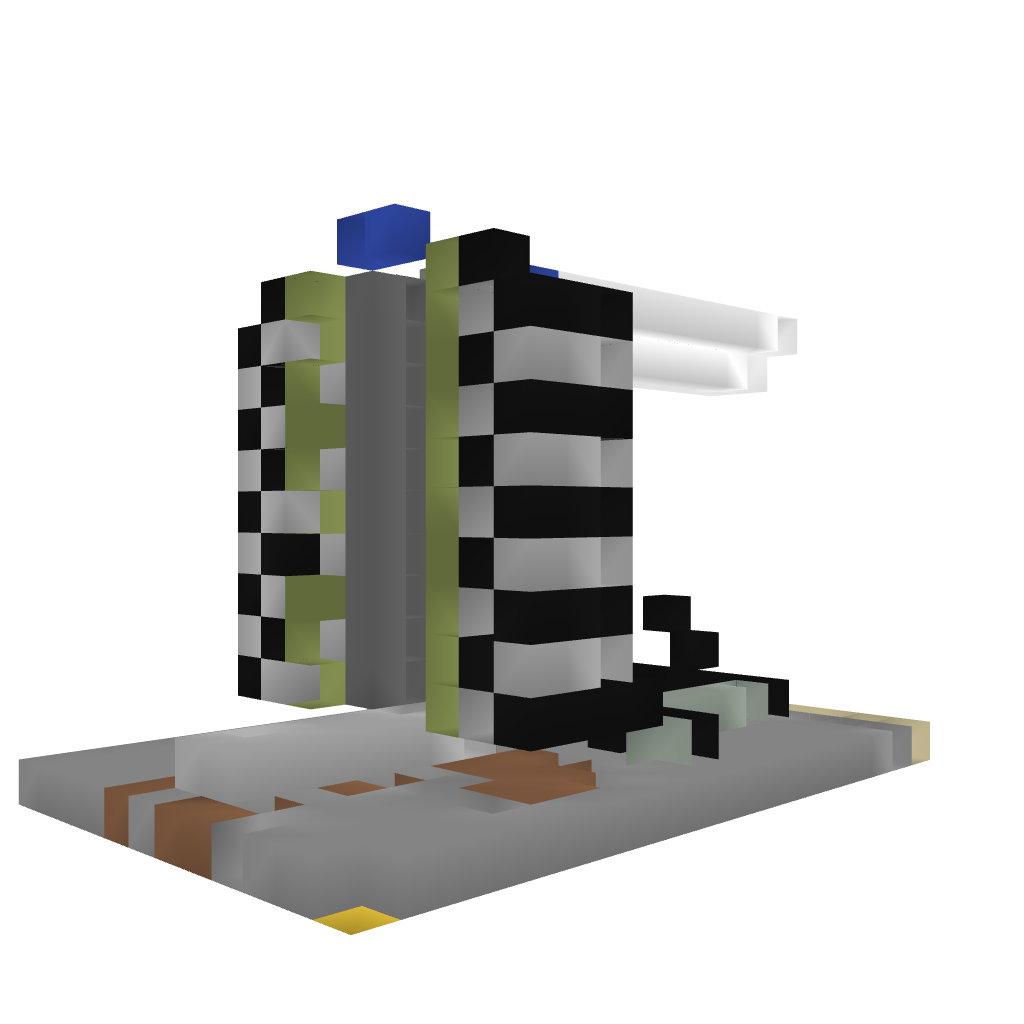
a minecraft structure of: Canal lock